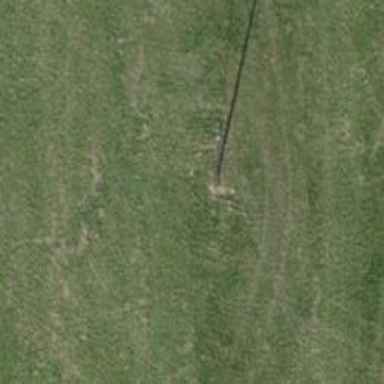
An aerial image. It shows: Minor power line.